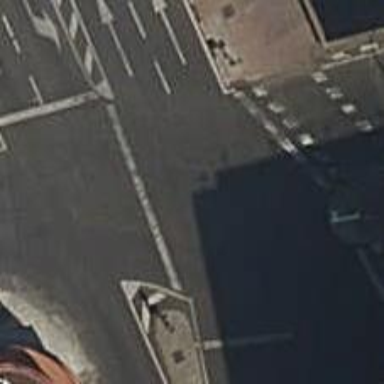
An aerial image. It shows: Road with traffic signals.